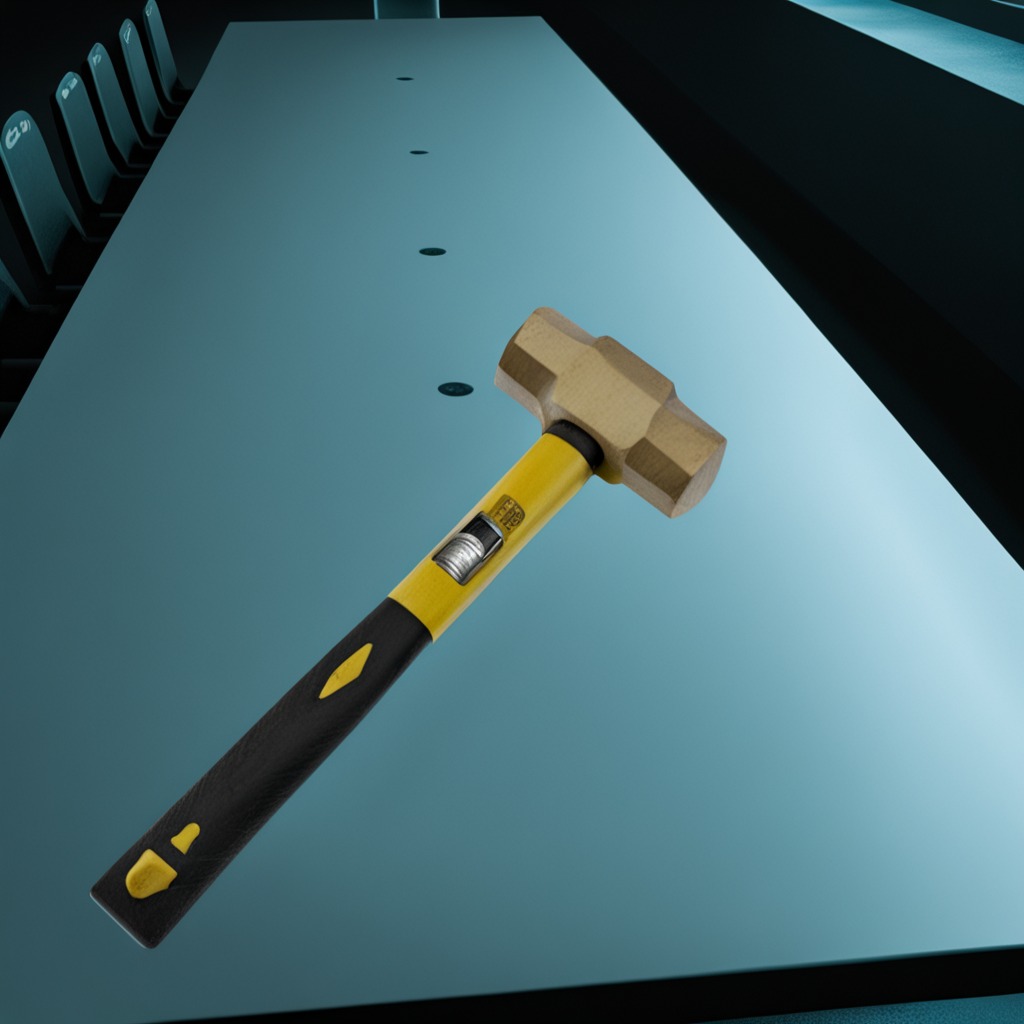
A hammer lying on a clean empty table in a railway signal maintenance room lit by harsh overhead fluorescents photorealistic surface textures crisp shadows high dynamic range